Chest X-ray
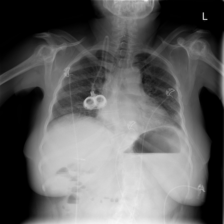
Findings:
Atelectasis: negative
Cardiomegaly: negative
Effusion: negative
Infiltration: negative
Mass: negative
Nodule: negative
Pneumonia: negative
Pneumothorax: negative
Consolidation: negative
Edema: negative
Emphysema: negative
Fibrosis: negative
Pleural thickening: negative
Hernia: negative